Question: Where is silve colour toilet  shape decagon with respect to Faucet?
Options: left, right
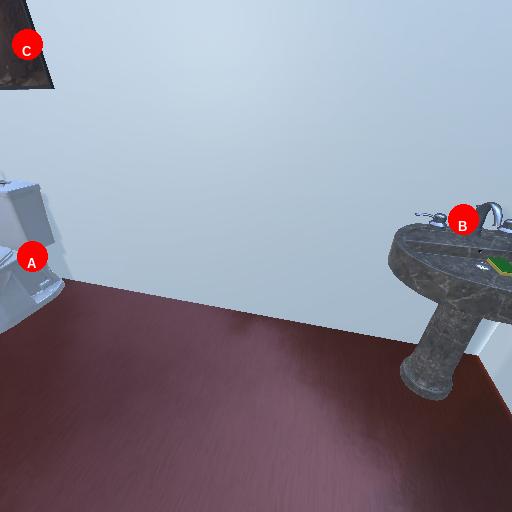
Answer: left